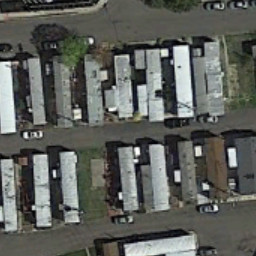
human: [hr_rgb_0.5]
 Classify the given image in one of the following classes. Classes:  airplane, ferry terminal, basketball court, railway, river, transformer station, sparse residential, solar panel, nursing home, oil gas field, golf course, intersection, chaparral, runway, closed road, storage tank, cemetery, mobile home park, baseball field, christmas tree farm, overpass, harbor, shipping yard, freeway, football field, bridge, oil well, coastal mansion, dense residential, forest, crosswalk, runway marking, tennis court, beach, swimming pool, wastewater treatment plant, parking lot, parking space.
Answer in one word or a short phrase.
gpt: mobile home park